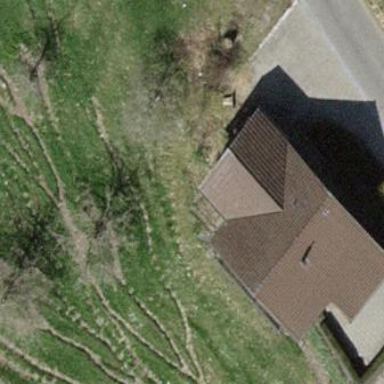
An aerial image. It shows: Detached building.